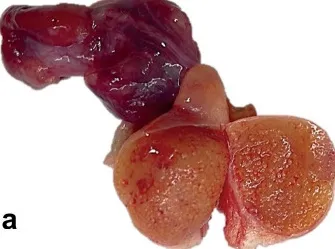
(a): Right abdomen: ovary replaced by yellow-brown granular parenchyma, resembling or simulating testicular parenchyma.
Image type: medical_photograph (other_medical_photograph)